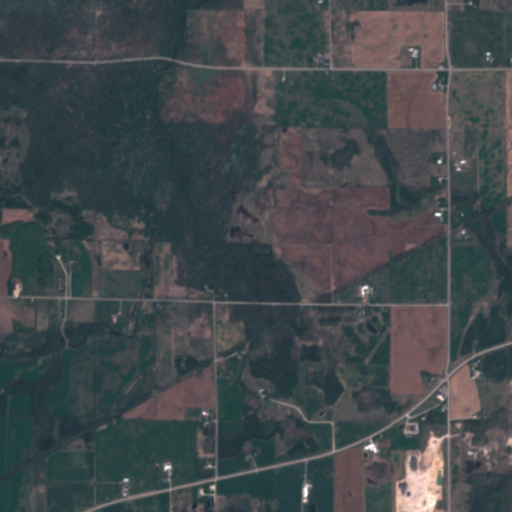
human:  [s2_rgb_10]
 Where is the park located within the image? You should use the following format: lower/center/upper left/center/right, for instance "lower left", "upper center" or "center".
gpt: The park is located in the lower right of the image.
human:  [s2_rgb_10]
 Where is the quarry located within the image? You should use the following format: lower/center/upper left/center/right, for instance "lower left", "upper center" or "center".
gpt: The quarry is located in the lower right of the image.
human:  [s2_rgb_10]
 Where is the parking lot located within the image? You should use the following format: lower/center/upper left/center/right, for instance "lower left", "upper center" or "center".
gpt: There is no parking lot in the image.